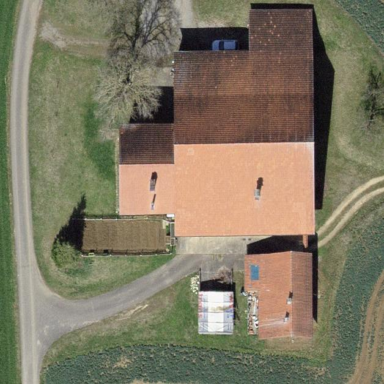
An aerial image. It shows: Farmyard area.